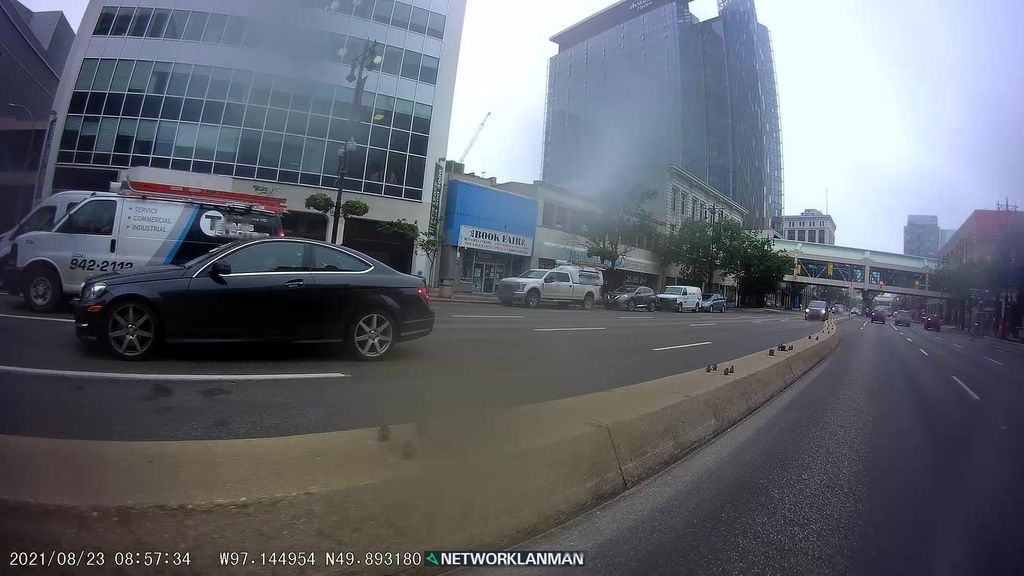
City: winnipeg